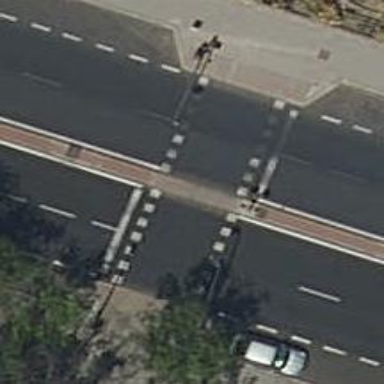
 there are traffic signals and zebra crossing."